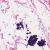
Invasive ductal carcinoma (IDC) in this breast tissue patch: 0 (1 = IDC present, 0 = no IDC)